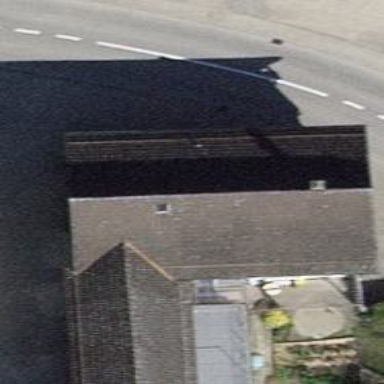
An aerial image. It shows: Gabled building.